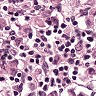
Metastatic tissue present: yes